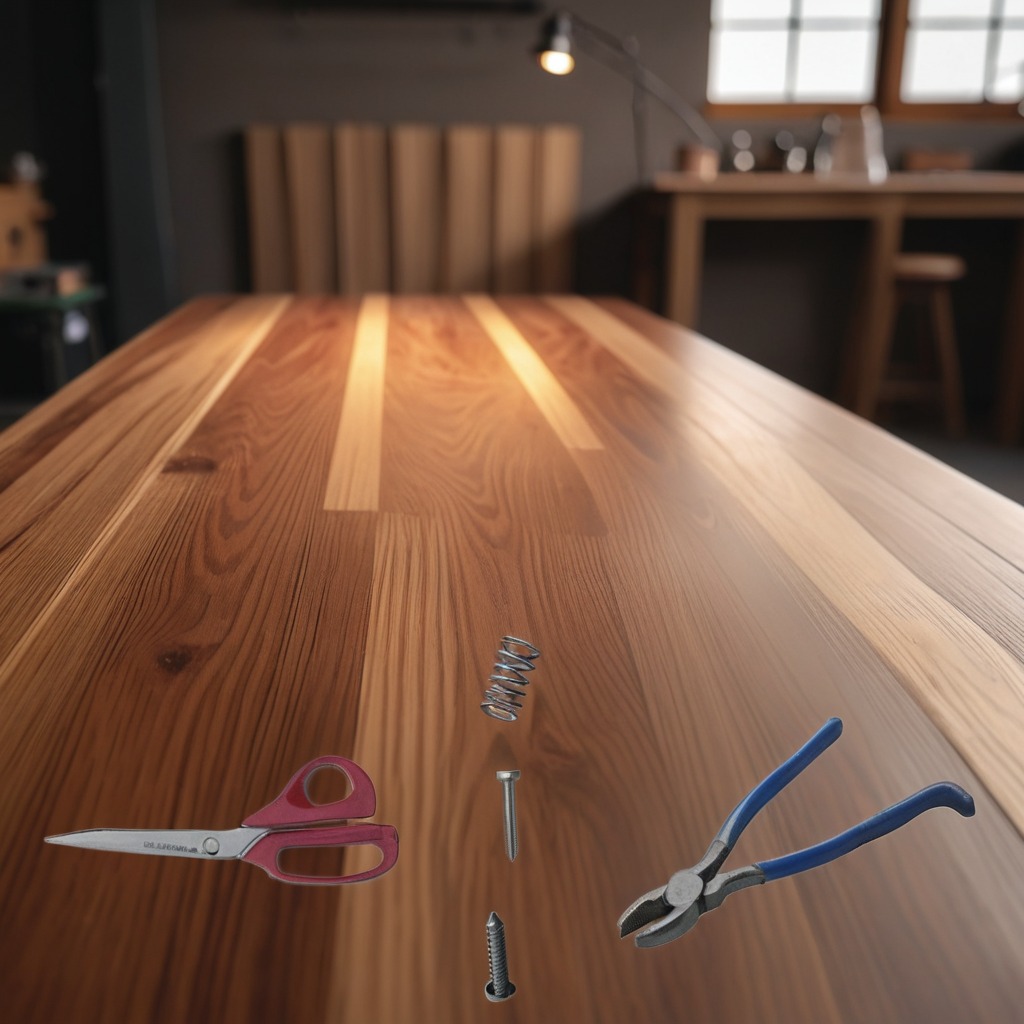
A metal machine screw, an iron nail, pliers, a coiled metal spring, and a pair of scissors are lying on the wooden table.